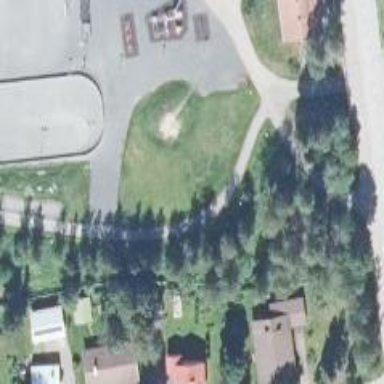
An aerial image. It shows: Cycleway.